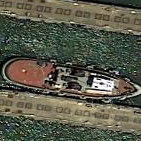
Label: Towing_vessel